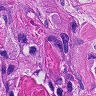
Metastatic tissue present: yes